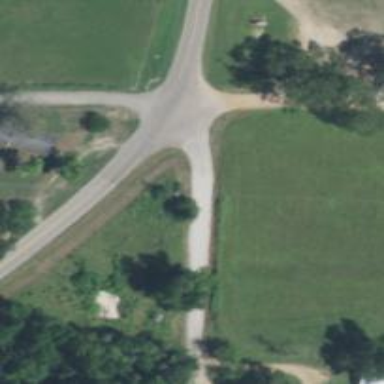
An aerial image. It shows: Tertiary road.